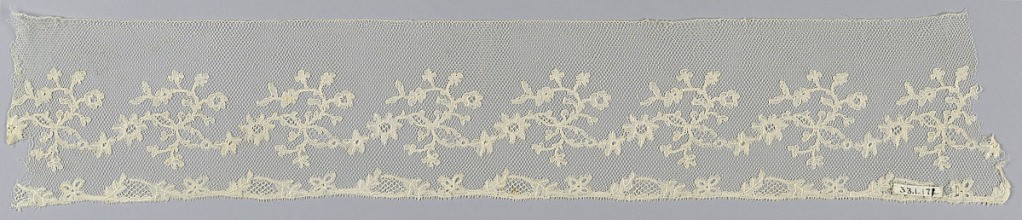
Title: Edge
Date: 19th century
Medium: linen Technique: bobbin lace made in Lille style with heavy outlining thread
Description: Straight edge lace band with a continuous design of a delicate floral vine pattern in the center. Small scrolls and flower heads run along bottom edge.